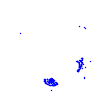
Particle: proton